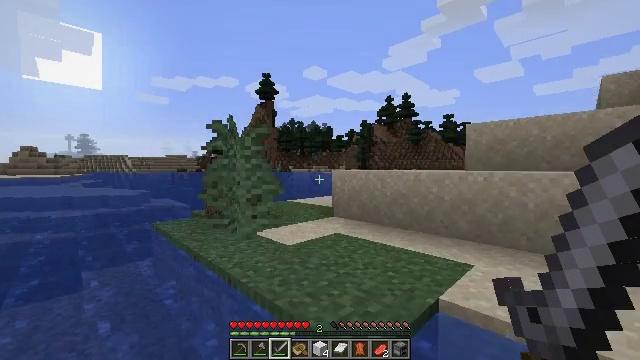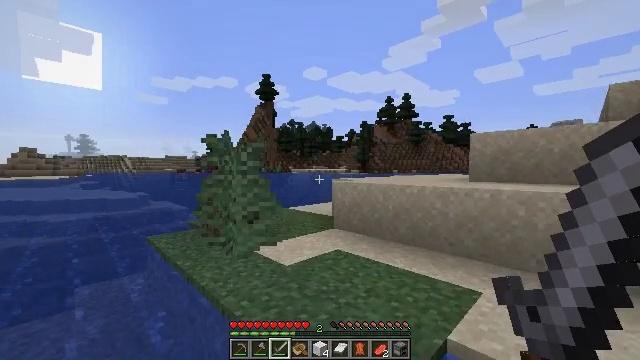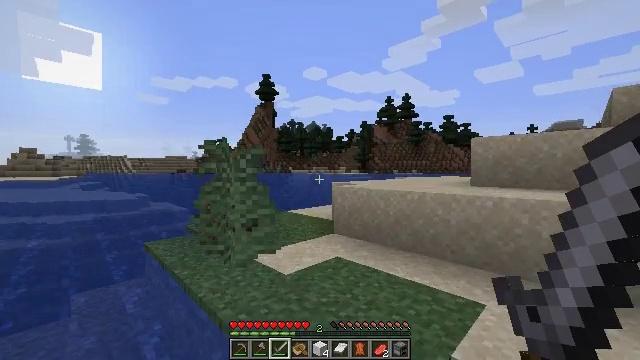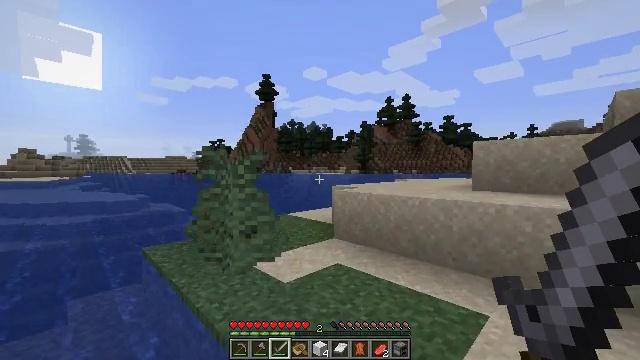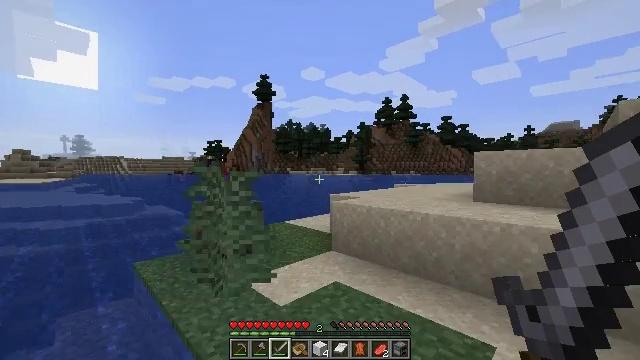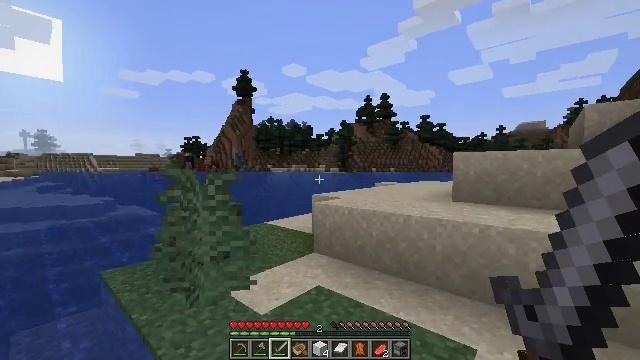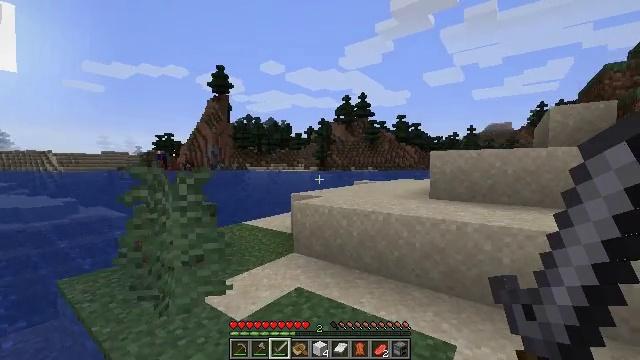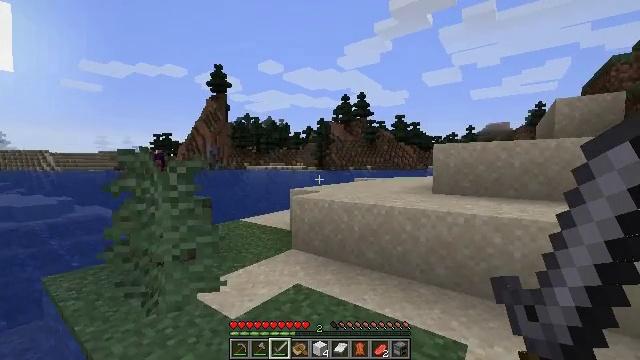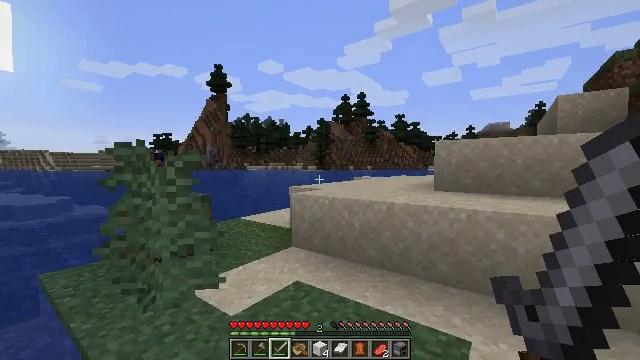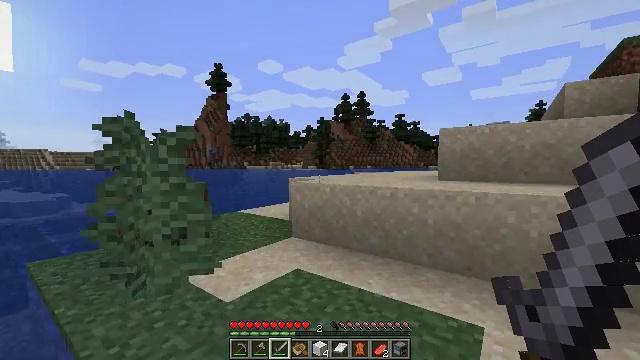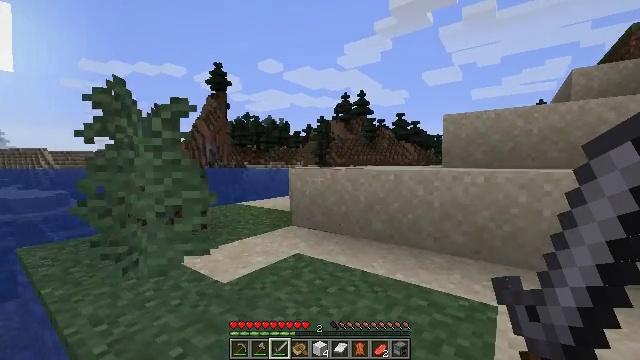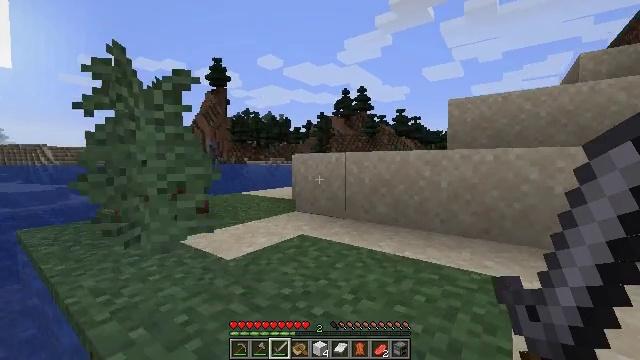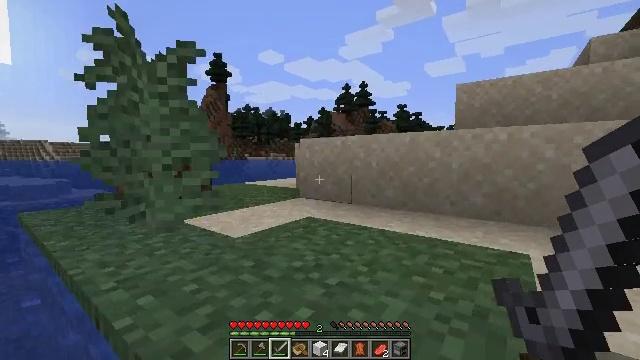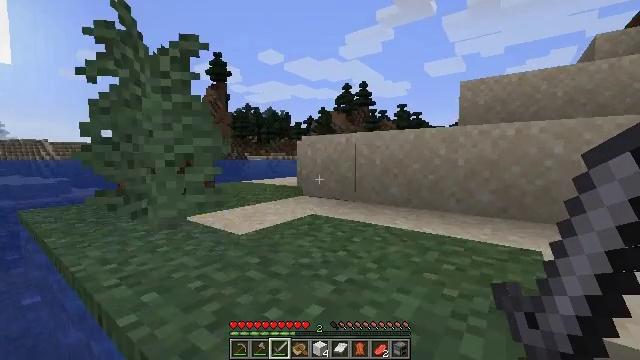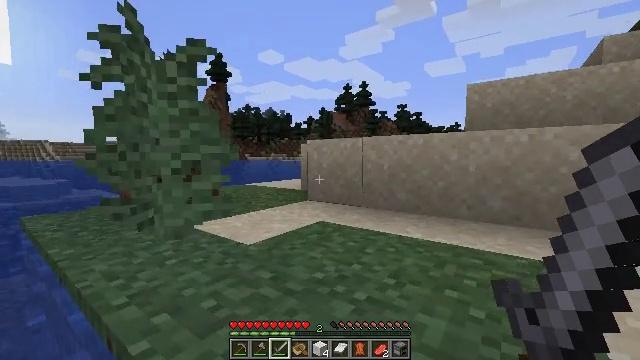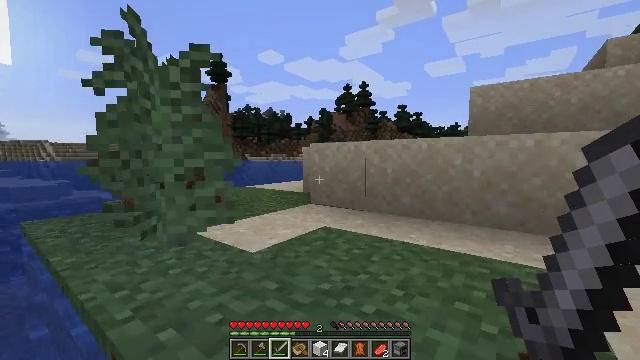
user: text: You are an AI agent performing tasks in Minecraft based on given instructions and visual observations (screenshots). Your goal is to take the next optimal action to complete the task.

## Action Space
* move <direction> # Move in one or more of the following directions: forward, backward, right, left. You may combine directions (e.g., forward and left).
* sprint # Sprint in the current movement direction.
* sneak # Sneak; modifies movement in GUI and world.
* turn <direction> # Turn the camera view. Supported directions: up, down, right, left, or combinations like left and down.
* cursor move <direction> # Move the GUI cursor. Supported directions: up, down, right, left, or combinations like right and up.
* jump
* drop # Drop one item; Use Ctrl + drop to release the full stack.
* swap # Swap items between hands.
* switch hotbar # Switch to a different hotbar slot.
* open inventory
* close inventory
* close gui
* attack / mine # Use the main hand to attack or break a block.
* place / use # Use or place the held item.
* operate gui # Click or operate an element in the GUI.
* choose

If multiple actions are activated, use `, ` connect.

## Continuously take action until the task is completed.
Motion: motion action
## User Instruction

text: Harvest the large fern for decoration.
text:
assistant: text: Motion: move forward, jump
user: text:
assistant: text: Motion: move forward, jump
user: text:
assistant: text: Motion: move forward, jump
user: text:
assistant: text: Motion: move forward, jump
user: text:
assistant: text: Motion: move forward, turn right, jump
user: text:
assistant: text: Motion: move forward, turn right, jump
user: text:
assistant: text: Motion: move forward, jump
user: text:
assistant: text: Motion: move forward
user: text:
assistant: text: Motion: move forward
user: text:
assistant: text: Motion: move forward
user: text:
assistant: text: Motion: move forward
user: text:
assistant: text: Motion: move forward
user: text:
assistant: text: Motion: move forward, jump
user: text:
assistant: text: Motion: move forward, jump
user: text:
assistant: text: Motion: move forward, jump
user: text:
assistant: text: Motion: move forward, turn right and up, jump
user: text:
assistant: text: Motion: move forward
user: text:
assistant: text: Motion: move forward
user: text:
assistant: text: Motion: move forward
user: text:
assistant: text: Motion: move forward
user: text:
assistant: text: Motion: move forward, turn right
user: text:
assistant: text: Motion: move forward, turn right and down, jump
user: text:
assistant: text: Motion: move forward, turn right and down, jump
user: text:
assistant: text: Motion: move forward, turn right, jump
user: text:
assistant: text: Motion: move forward, jump
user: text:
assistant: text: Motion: move forward
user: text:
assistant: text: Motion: move forward, turn down
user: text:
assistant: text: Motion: move forward, turn down
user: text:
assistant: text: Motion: move forward, turn left and down
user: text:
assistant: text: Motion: move forward, turn left and down